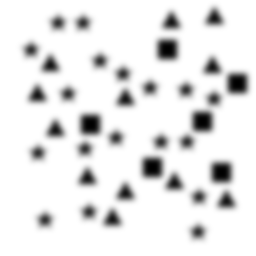
Squares: 6
Triangles: 12
Stars: 18
Total shapes: 36